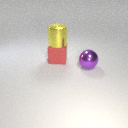
large yellow metal cylinder above large red rubber cube